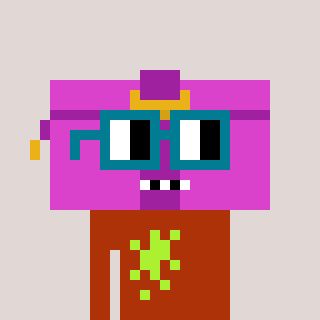
a pixel art character with square dark green glasses, a clutch-shaped head and a hotbrown-colored body on a warm background